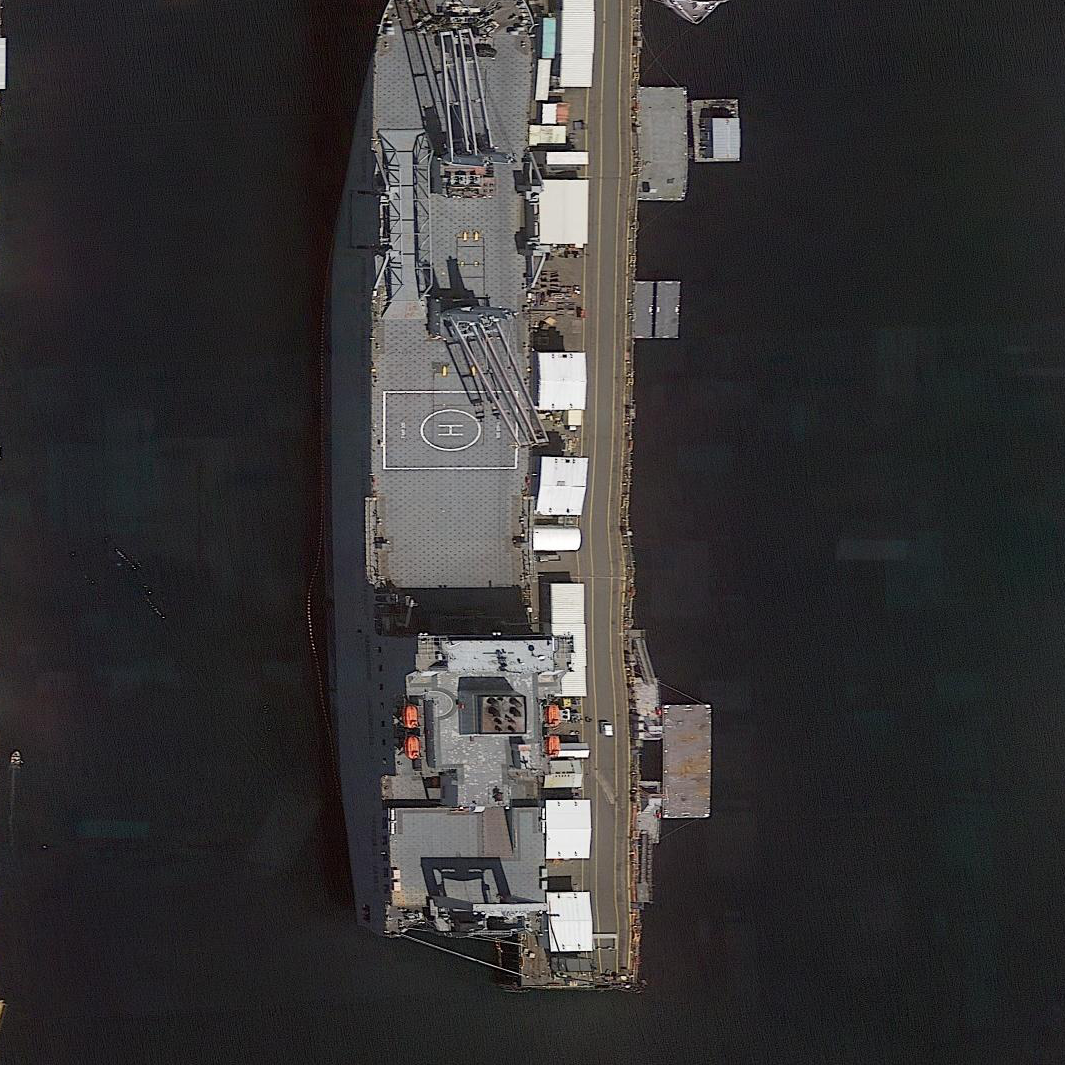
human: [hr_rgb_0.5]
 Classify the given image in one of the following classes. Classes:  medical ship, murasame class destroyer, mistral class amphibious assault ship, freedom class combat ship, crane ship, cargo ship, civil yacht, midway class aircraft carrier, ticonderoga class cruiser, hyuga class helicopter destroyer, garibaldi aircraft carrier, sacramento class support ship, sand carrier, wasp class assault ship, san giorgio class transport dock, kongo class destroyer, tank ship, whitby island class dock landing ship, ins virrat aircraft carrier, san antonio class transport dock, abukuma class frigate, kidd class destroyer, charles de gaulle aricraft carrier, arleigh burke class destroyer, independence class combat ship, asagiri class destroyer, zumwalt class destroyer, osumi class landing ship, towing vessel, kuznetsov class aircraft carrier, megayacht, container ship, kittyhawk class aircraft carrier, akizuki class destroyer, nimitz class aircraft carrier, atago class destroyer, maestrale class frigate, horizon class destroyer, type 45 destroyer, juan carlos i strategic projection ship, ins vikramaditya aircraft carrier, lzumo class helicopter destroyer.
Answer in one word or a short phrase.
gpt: Crane ship